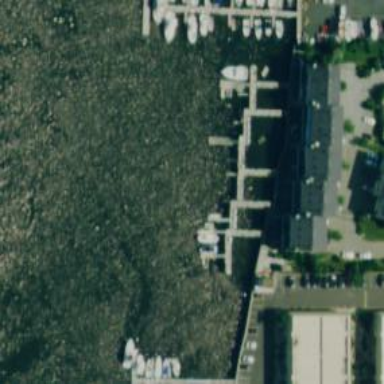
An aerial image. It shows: Man-made pier.